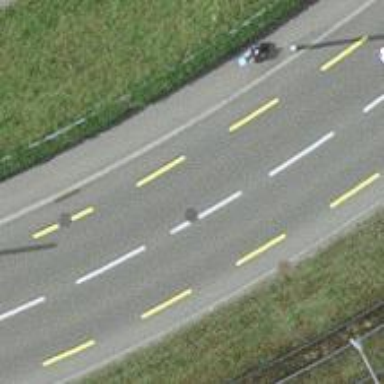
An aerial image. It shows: Asphalt road with primary highway designation. It includes separate cycle lane and sidewalk.